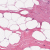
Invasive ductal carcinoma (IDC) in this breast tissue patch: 0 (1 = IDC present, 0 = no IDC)